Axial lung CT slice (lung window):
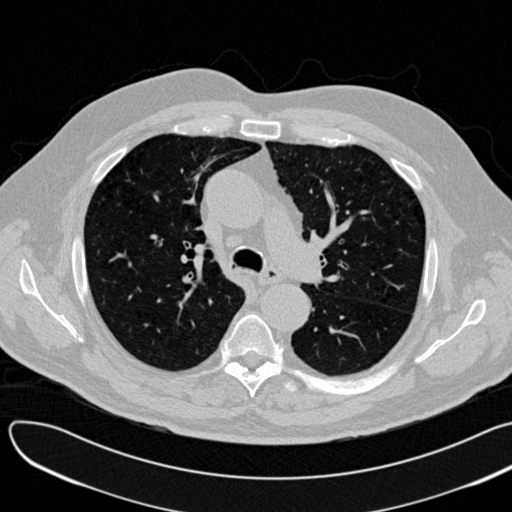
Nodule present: no